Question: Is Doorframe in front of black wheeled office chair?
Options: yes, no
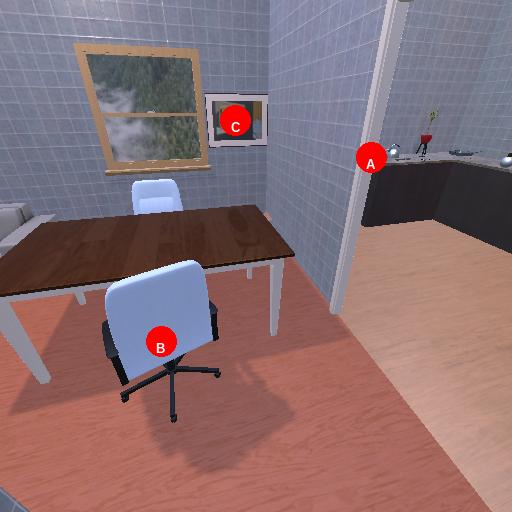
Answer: yes